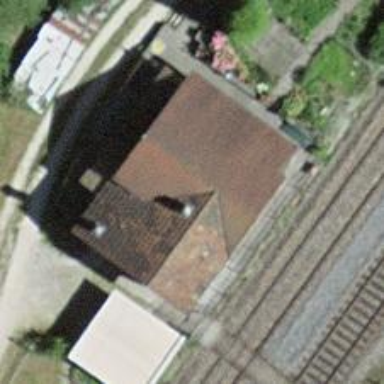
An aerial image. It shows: Railway service station.